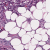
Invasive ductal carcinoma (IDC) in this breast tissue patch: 1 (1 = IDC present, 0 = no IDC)